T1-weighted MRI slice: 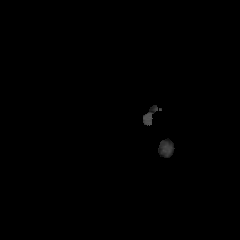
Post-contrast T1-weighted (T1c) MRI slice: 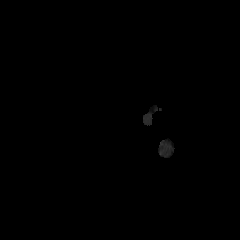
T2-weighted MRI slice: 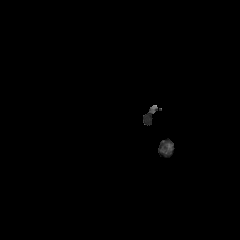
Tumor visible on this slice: no